Question: I am trying to simply enable picking multiple images from photolibrary using the UIImagePickerController, I wish I can add a subview on bottom of the photo picker so it look something like this app does:
It there a simple way you can do it? My code currently only pops the images in a standard way but I only dismiss the controller when loaded 6 images

'''
- (void)getMediaFromSource:(UIImagePickerControllerSourceType)sourceType{
//get all available source types
NSArray *mediaTypes = [UIImagePickerController availableMediaTypesForSourceType:sourceType];
//if source type available and supported media type is not null
if ([UIImagePickerController isSourceTypeAvailable:sourceType
&& [mediaTypes count] > 0]) {
UIImagePickerController *picker = [[UIImagePickerController alloc] init];
//picker.mediaTypes = mediaTypes; //allow videos
picker.delegate = self;
picker.sourceType = sourceType; //set source type to the given type
/** WANT TO ADD A CUSTOM VIEW IN THE PHOTO PICKER VIEW **/
[self presentViewController:picker animated:YES completion:nil];
} else {
UIAlertView *alert = [[UIAlertView alloc] initWithTitle:@"Error accessing media"
message:@"Device doesn't support that media type"
delegate:nil
cancelButtonTitle:@"Drat !"
otherButtonTitles: nil];
[alert show];
}
}
- (void)imagePickerController:(UIImagePickerController *)picker didFinishPickingMediaWithInfo:(NSDictionary *)info{
self.lastChosenMediaType = [info objectForKey:UIImagePickerControllerMediaType]; //record media type
//if media type is image
if ([lastChosenMediaType isEqual:(NSString *) kUTTypeImage]) {
UIImage *chosenImage = [info objectForKey:UIImagePickerControllerOriginalImage]; //load image
//save the image if is from camera shot
if (imageOrVideoSourceType == UIImagePickerControllerSourceTypeCamera) {
UIImageWriteToSavedPhotosAlbum (chosenImage, nil, nil , nil);
}
[images addObject:chosenImage]; //add to image list
imageNum++;
}
changeImageOrVideo = true;
if(imageNum >= 5){
[picker dismissViewControllerAnimated:YES completion:nil];
}
}
'''
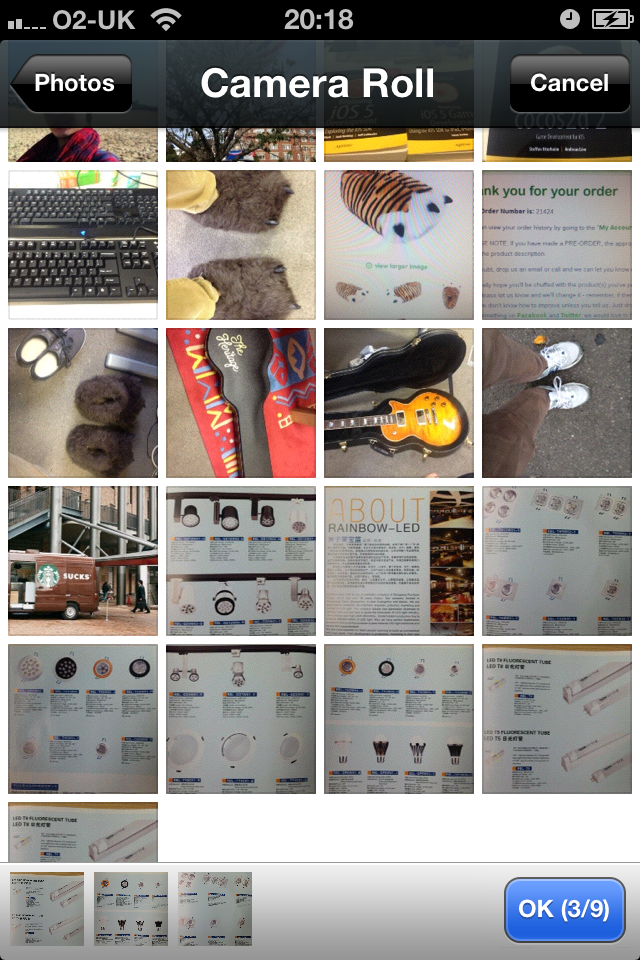
Answer: The main reason for using hacks like shifting the UIImagePickerController up and showing selected images underneath was because the asset library alternative would involve the user being asked for location access due to the information about where the photo was taken being available in the image metadata.
In iOS 6 the user is asked if they want to allow the app to access their photos (not location) and you get asked this question for both the asset library approach and the UIImagePickerController approach.
As such I think that hacks like the above are nearing the end of their usefulness. <URL> there are others.